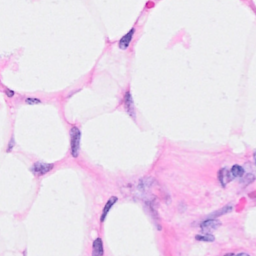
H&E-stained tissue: Breast